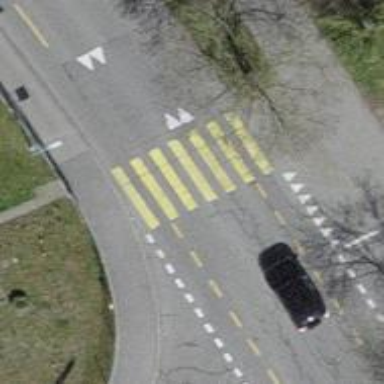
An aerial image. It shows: Uncontrolled crossing on the road.